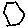
Label: hexagon